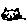
Label: cat